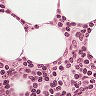
Metastatic tissue present: no